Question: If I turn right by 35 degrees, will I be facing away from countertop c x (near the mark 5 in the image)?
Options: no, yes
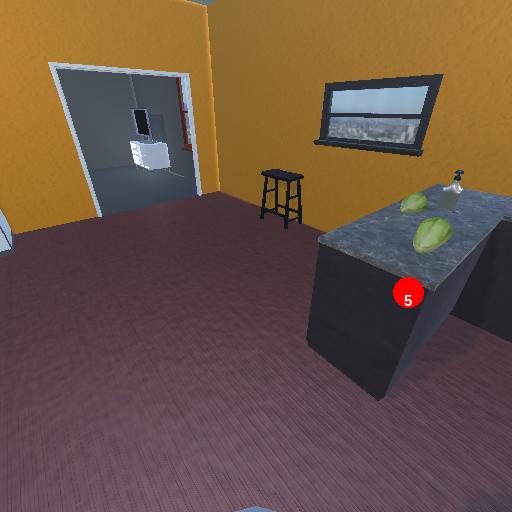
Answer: no